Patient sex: M
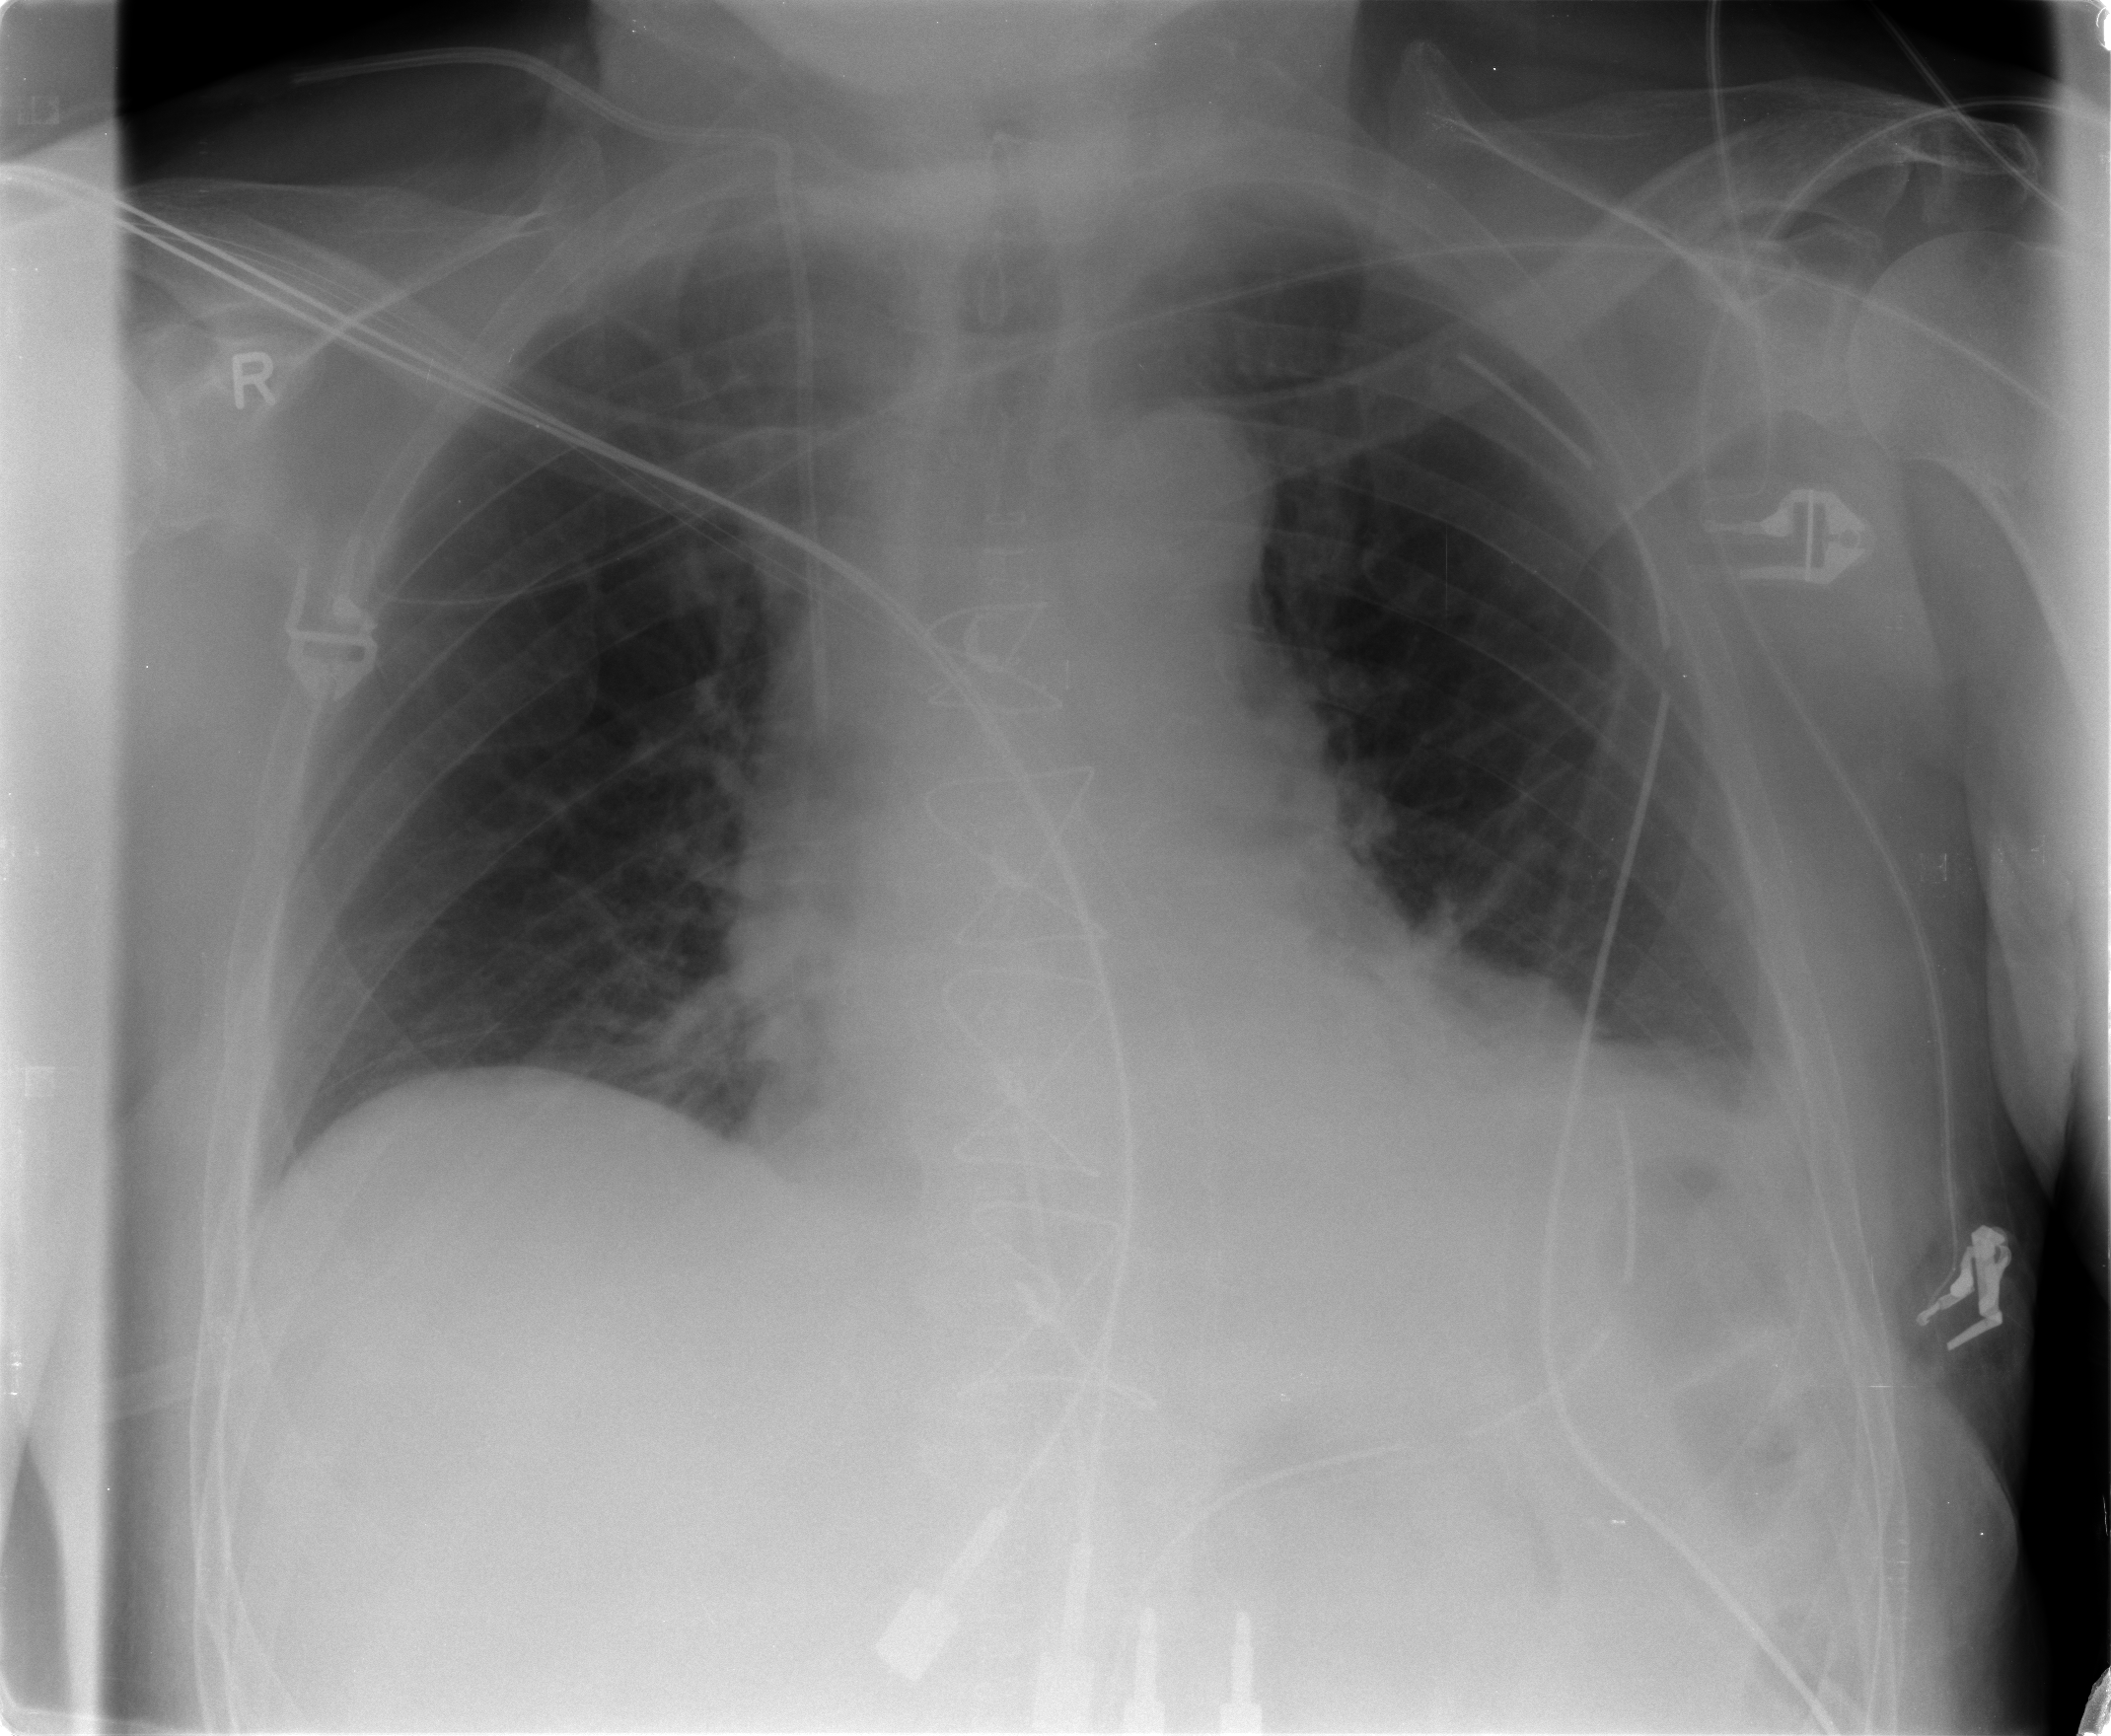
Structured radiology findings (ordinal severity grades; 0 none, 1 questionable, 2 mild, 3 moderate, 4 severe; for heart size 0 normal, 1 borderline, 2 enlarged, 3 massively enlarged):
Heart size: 1
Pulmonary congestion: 1
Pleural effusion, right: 0
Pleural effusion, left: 1
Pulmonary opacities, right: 0
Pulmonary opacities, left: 0
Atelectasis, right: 1
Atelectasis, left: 2